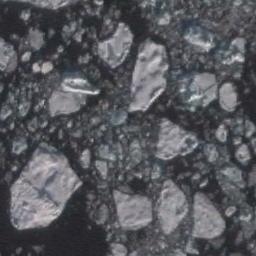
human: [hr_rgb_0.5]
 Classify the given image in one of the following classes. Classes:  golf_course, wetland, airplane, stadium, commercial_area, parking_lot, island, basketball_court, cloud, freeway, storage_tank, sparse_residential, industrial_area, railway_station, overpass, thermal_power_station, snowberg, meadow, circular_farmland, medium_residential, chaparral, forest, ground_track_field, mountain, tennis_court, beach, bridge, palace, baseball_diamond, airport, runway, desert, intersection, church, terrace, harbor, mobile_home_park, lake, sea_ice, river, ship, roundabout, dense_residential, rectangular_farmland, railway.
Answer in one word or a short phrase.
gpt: sea_ice